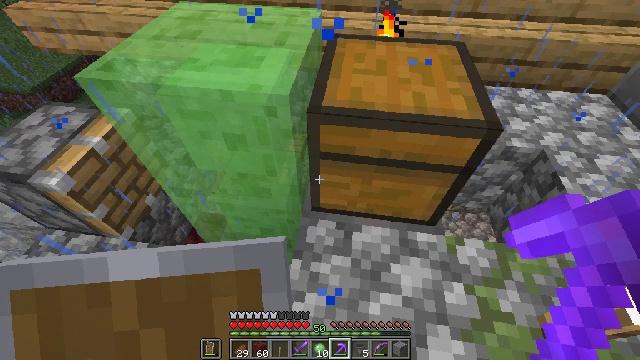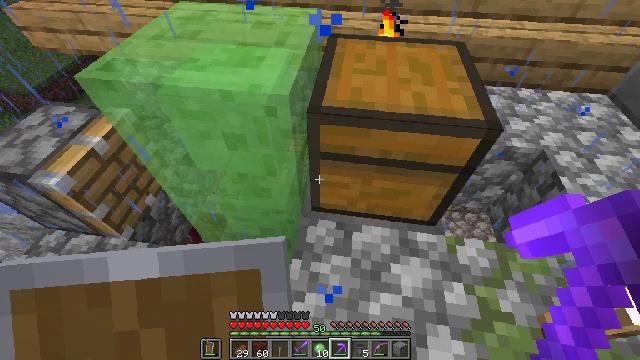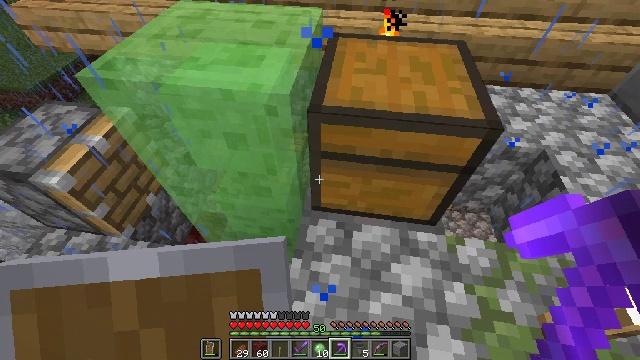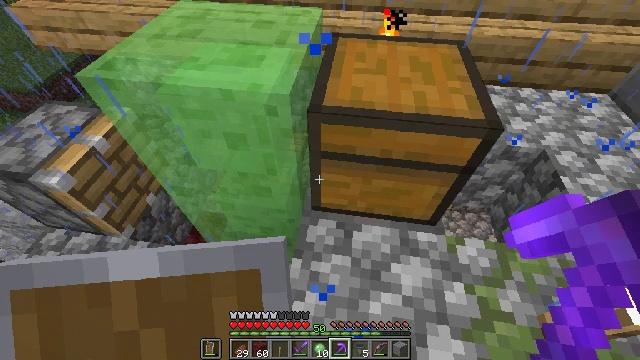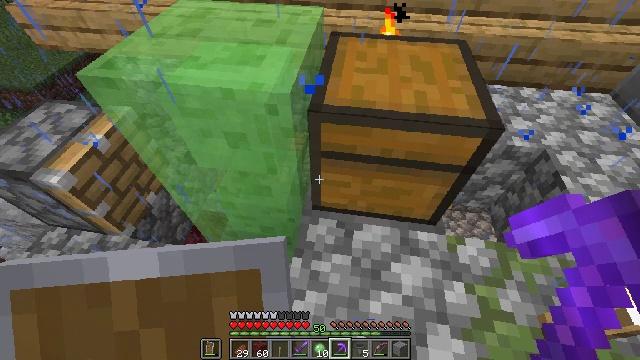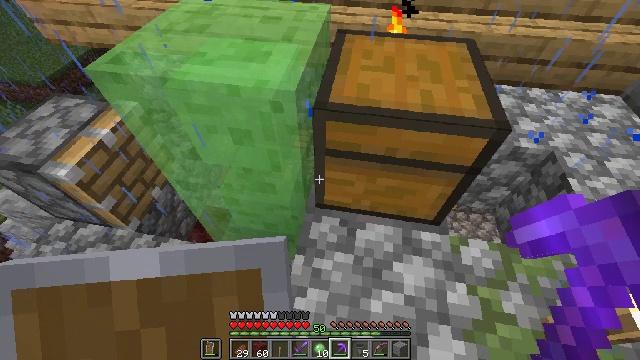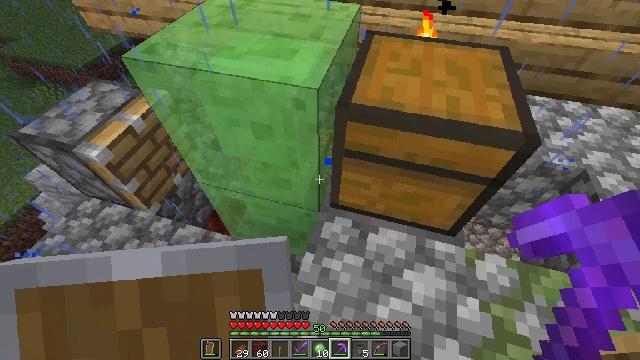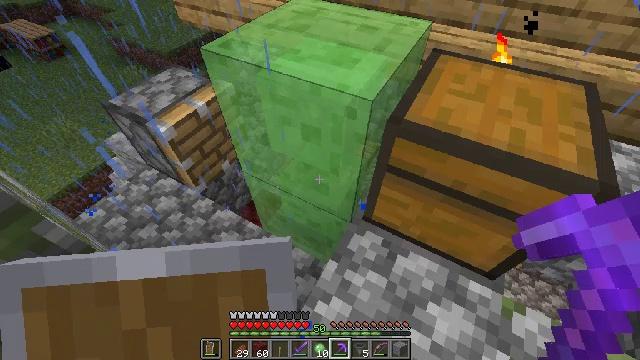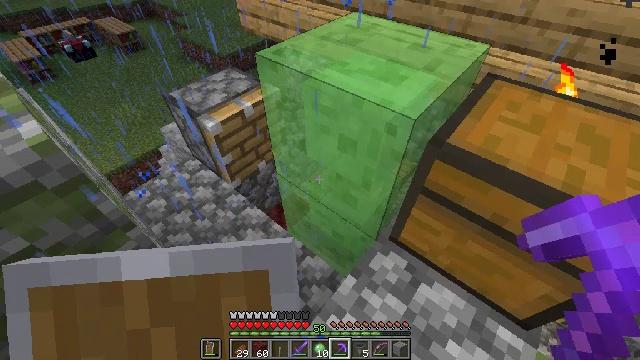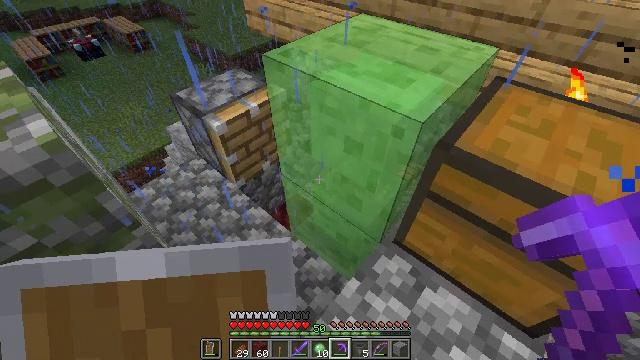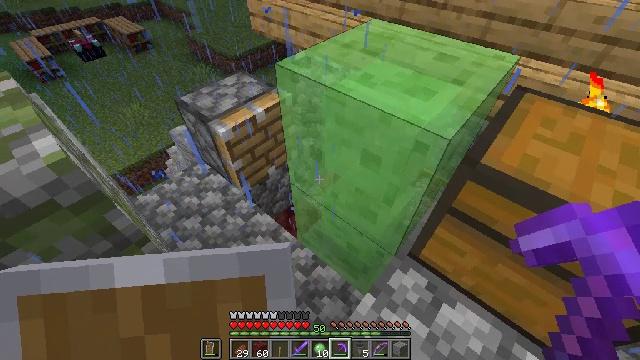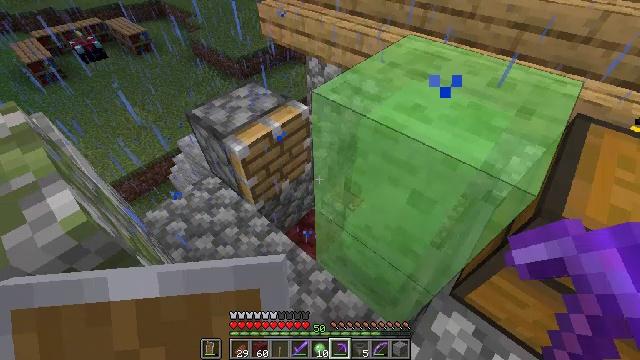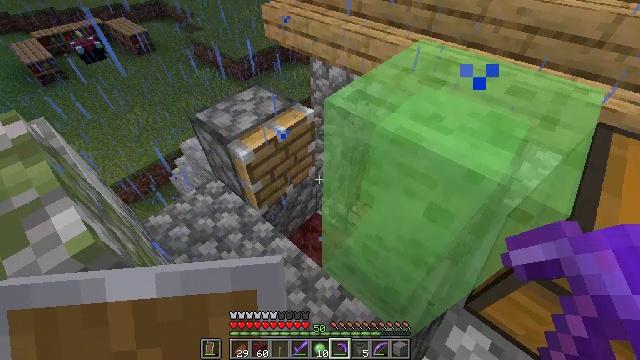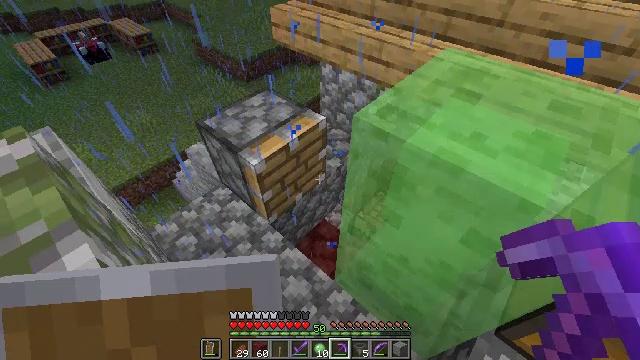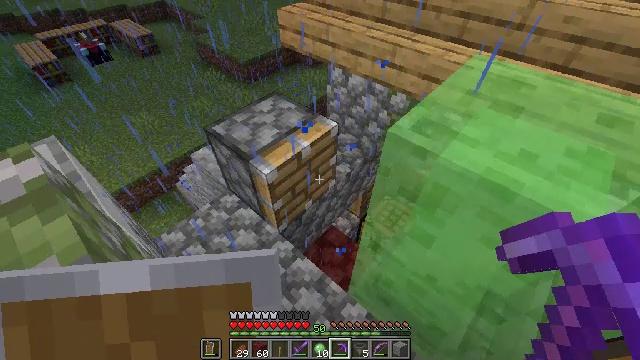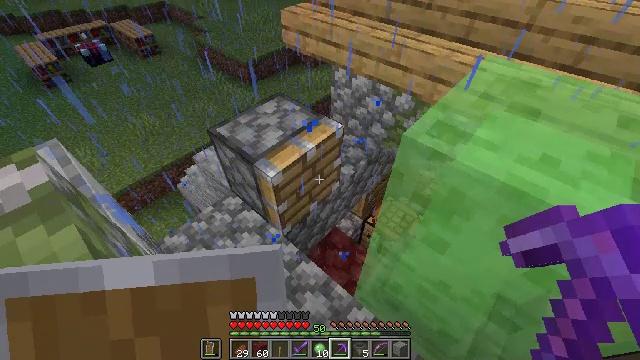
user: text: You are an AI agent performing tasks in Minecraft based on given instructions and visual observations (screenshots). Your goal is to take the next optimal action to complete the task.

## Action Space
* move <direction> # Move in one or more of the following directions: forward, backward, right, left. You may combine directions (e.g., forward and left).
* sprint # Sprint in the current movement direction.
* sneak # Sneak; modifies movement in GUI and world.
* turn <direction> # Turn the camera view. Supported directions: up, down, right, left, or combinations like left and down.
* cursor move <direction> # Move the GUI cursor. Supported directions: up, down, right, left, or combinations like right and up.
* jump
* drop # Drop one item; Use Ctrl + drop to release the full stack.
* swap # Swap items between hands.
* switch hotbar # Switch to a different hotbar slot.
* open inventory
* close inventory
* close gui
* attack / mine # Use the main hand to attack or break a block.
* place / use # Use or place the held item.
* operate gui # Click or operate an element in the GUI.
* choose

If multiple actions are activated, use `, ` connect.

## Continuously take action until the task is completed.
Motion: motion action
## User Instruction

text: Gather slime blocks for crafting purposes.
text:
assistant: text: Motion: no_op
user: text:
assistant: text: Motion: no_op
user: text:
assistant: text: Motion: no_op
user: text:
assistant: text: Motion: no_op
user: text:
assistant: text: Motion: turn left
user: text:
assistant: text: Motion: turn left
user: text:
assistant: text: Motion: turn left and up
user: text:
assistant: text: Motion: turn left and up
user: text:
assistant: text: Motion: move forward and move left, turn left
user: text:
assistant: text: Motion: move forward and move left
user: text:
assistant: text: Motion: move forward and move left
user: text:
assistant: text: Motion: move forward and move left
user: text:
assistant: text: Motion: move forward and move left
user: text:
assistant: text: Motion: move forward and move left
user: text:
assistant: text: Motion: no_op
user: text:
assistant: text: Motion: no_op
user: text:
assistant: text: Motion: no_op
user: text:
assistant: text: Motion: no_op
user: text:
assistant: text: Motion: no_op
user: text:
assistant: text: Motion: turn left
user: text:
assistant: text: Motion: no_op
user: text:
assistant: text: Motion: no_op
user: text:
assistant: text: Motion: turn right
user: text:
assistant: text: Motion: turn right
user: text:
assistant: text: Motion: turn right
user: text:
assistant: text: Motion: no_op
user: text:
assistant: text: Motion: no_op
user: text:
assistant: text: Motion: no_op
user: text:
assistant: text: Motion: attack / mine
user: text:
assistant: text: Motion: attack / mine